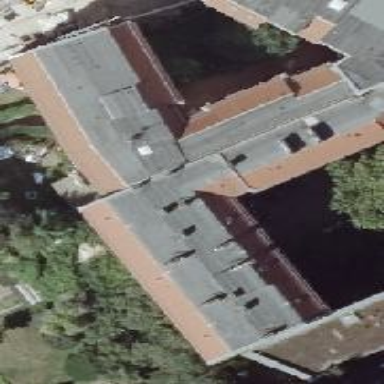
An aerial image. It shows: Building consisting of apartments with double saltbox roof shape.